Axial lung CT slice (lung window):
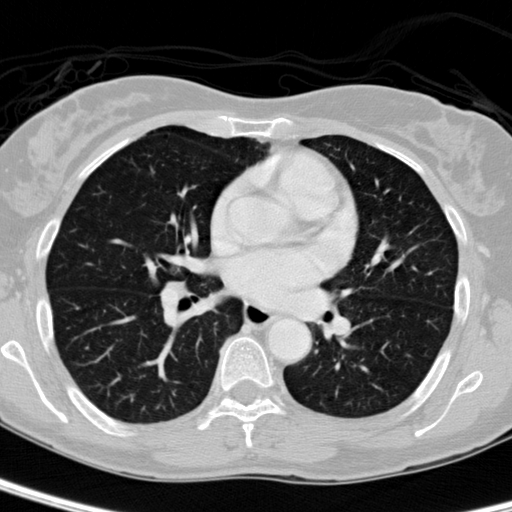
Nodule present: no